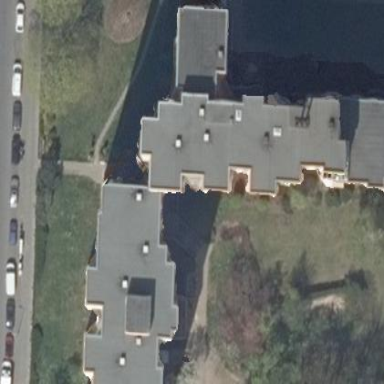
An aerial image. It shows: Residential building with flat roof.